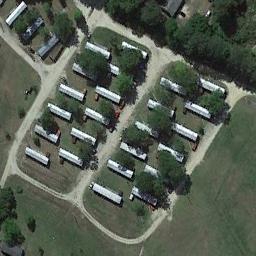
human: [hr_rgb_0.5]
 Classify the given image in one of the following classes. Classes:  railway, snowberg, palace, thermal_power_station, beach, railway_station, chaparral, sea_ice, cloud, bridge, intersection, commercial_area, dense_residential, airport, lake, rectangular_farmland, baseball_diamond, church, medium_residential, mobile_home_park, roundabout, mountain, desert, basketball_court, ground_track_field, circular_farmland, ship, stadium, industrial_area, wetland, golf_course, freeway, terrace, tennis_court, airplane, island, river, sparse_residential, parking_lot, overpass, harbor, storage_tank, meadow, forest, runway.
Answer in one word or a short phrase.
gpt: mobile_home_park